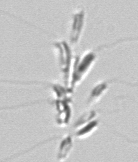
Label: Dinobryon